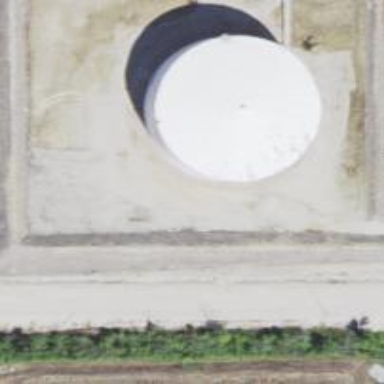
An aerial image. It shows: Storage tank which is man-made and housed in building.